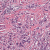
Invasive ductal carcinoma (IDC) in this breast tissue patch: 1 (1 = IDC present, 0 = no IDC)